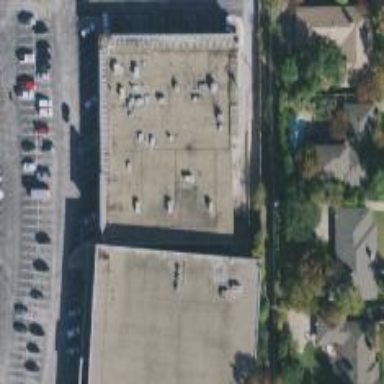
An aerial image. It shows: Retail building.